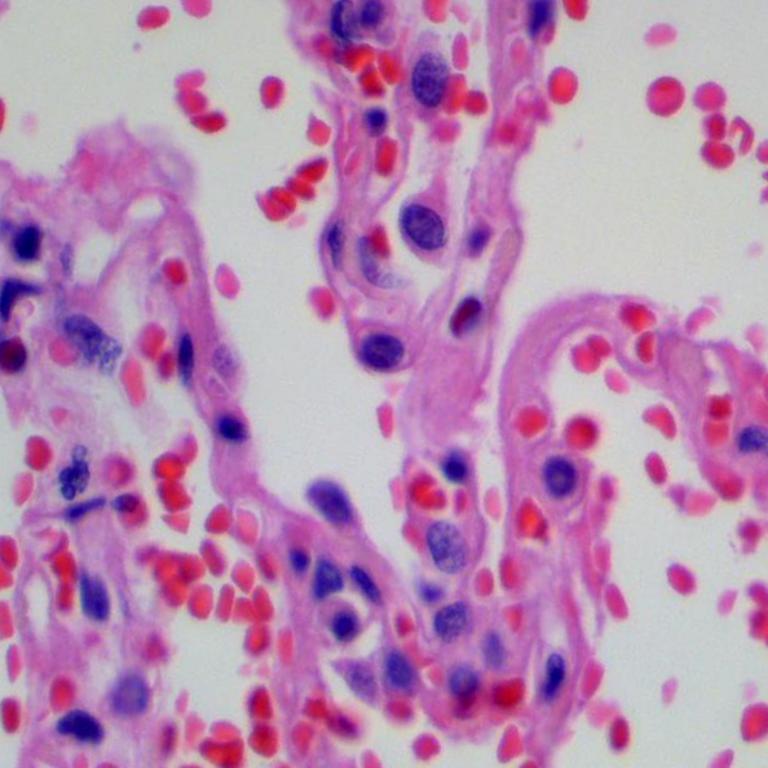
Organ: lung
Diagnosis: benign